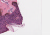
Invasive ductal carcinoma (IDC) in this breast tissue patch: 0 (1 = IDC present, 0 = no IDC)